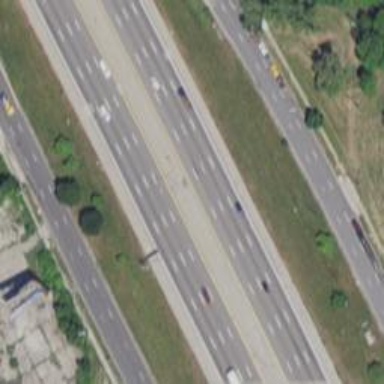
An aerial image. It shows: Asphalt motorway.